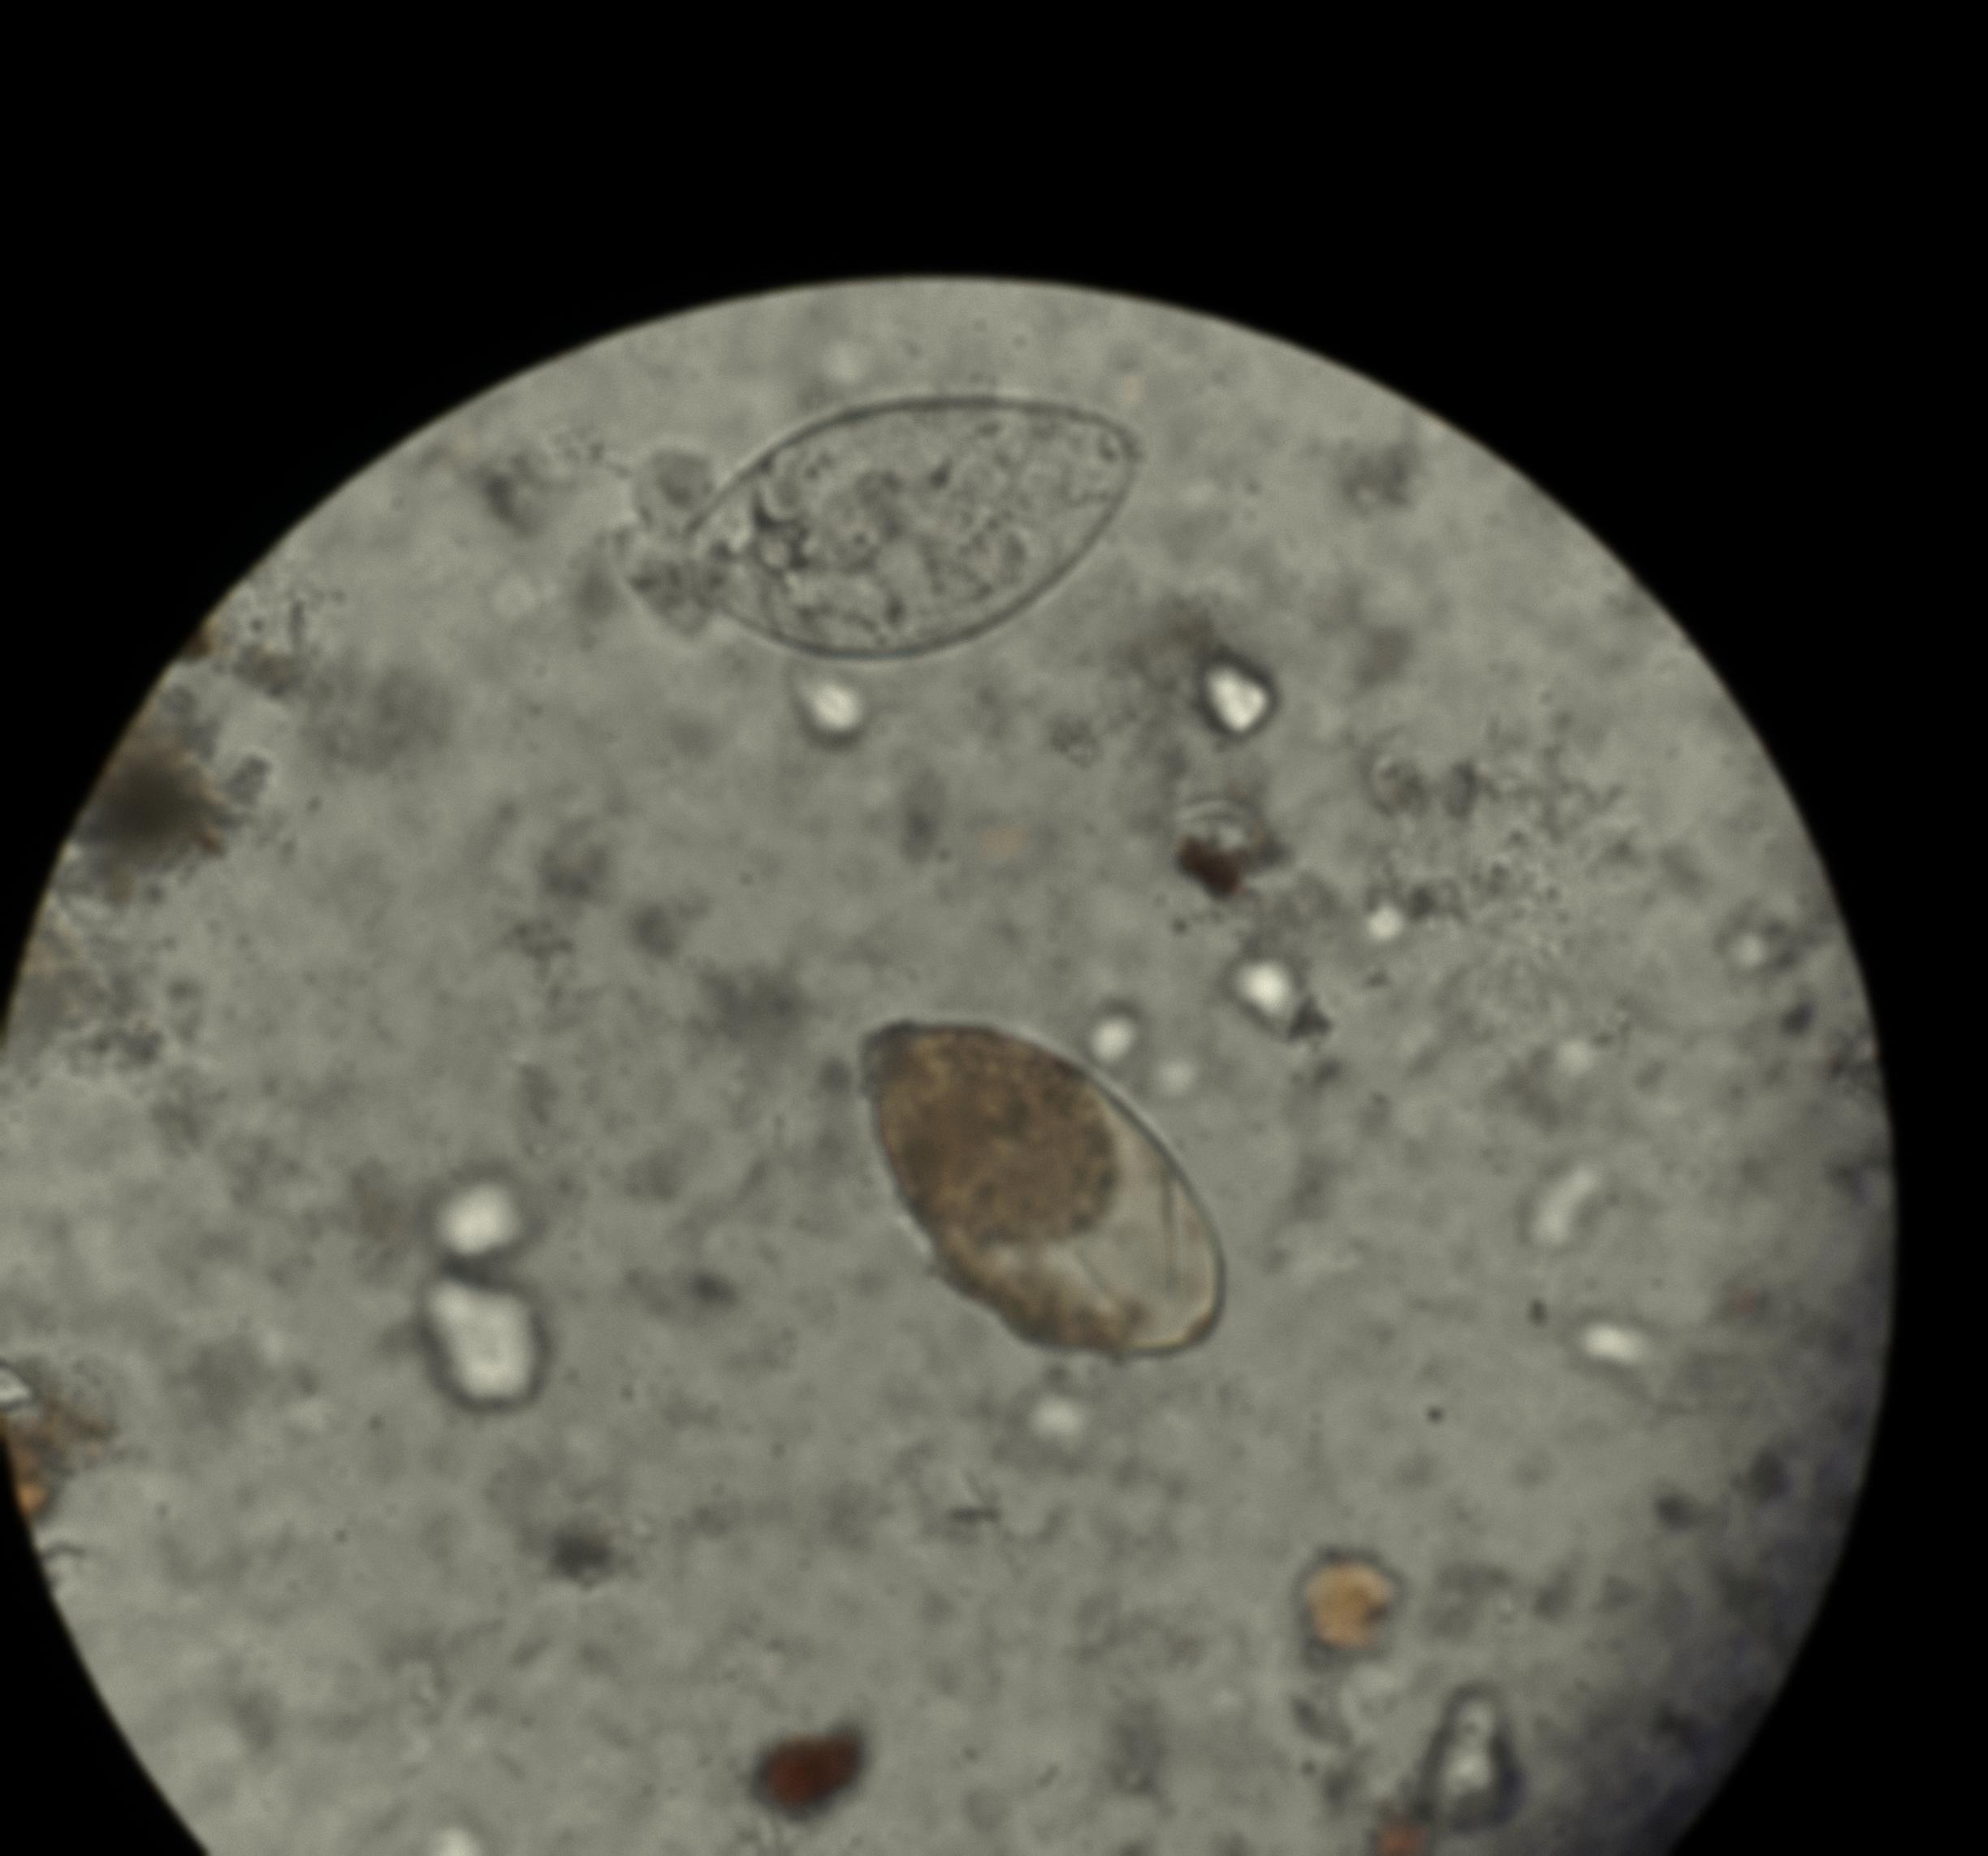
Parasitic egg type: Fasciolopsis buski